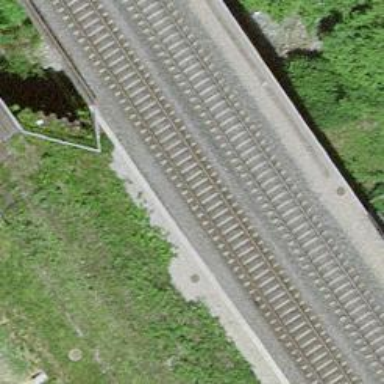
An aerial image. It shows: Single-track electrified railway with contact line.